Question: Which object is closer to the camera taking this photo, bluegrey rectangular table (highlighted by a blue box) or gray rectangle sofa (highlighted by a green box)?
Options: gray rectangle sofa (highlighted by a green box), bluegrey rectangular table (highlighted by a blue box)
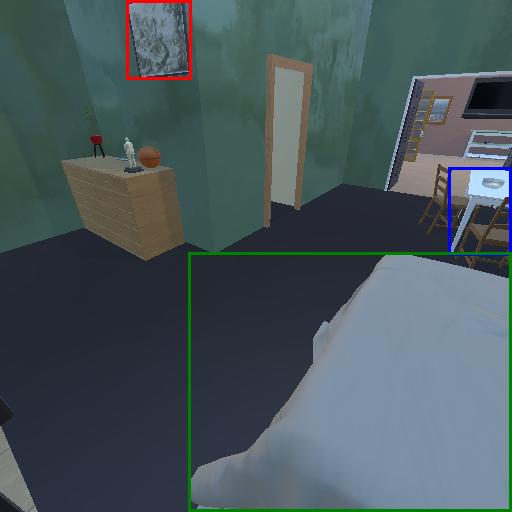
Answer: gray rectangle sofa (highlighted by a green box)